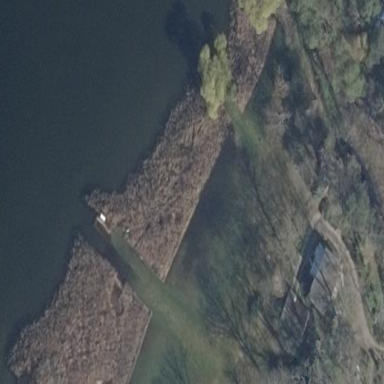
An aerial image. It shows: Reedbed in wetland area.